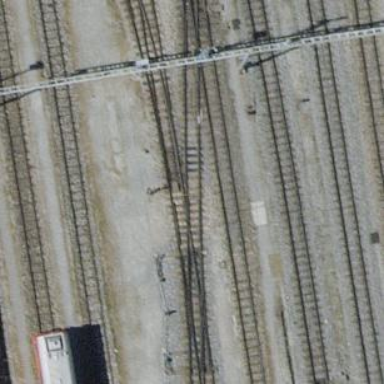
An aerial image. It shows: Narrow-gauge railway with electrified tracks using contact line. Located in service yard with one track.